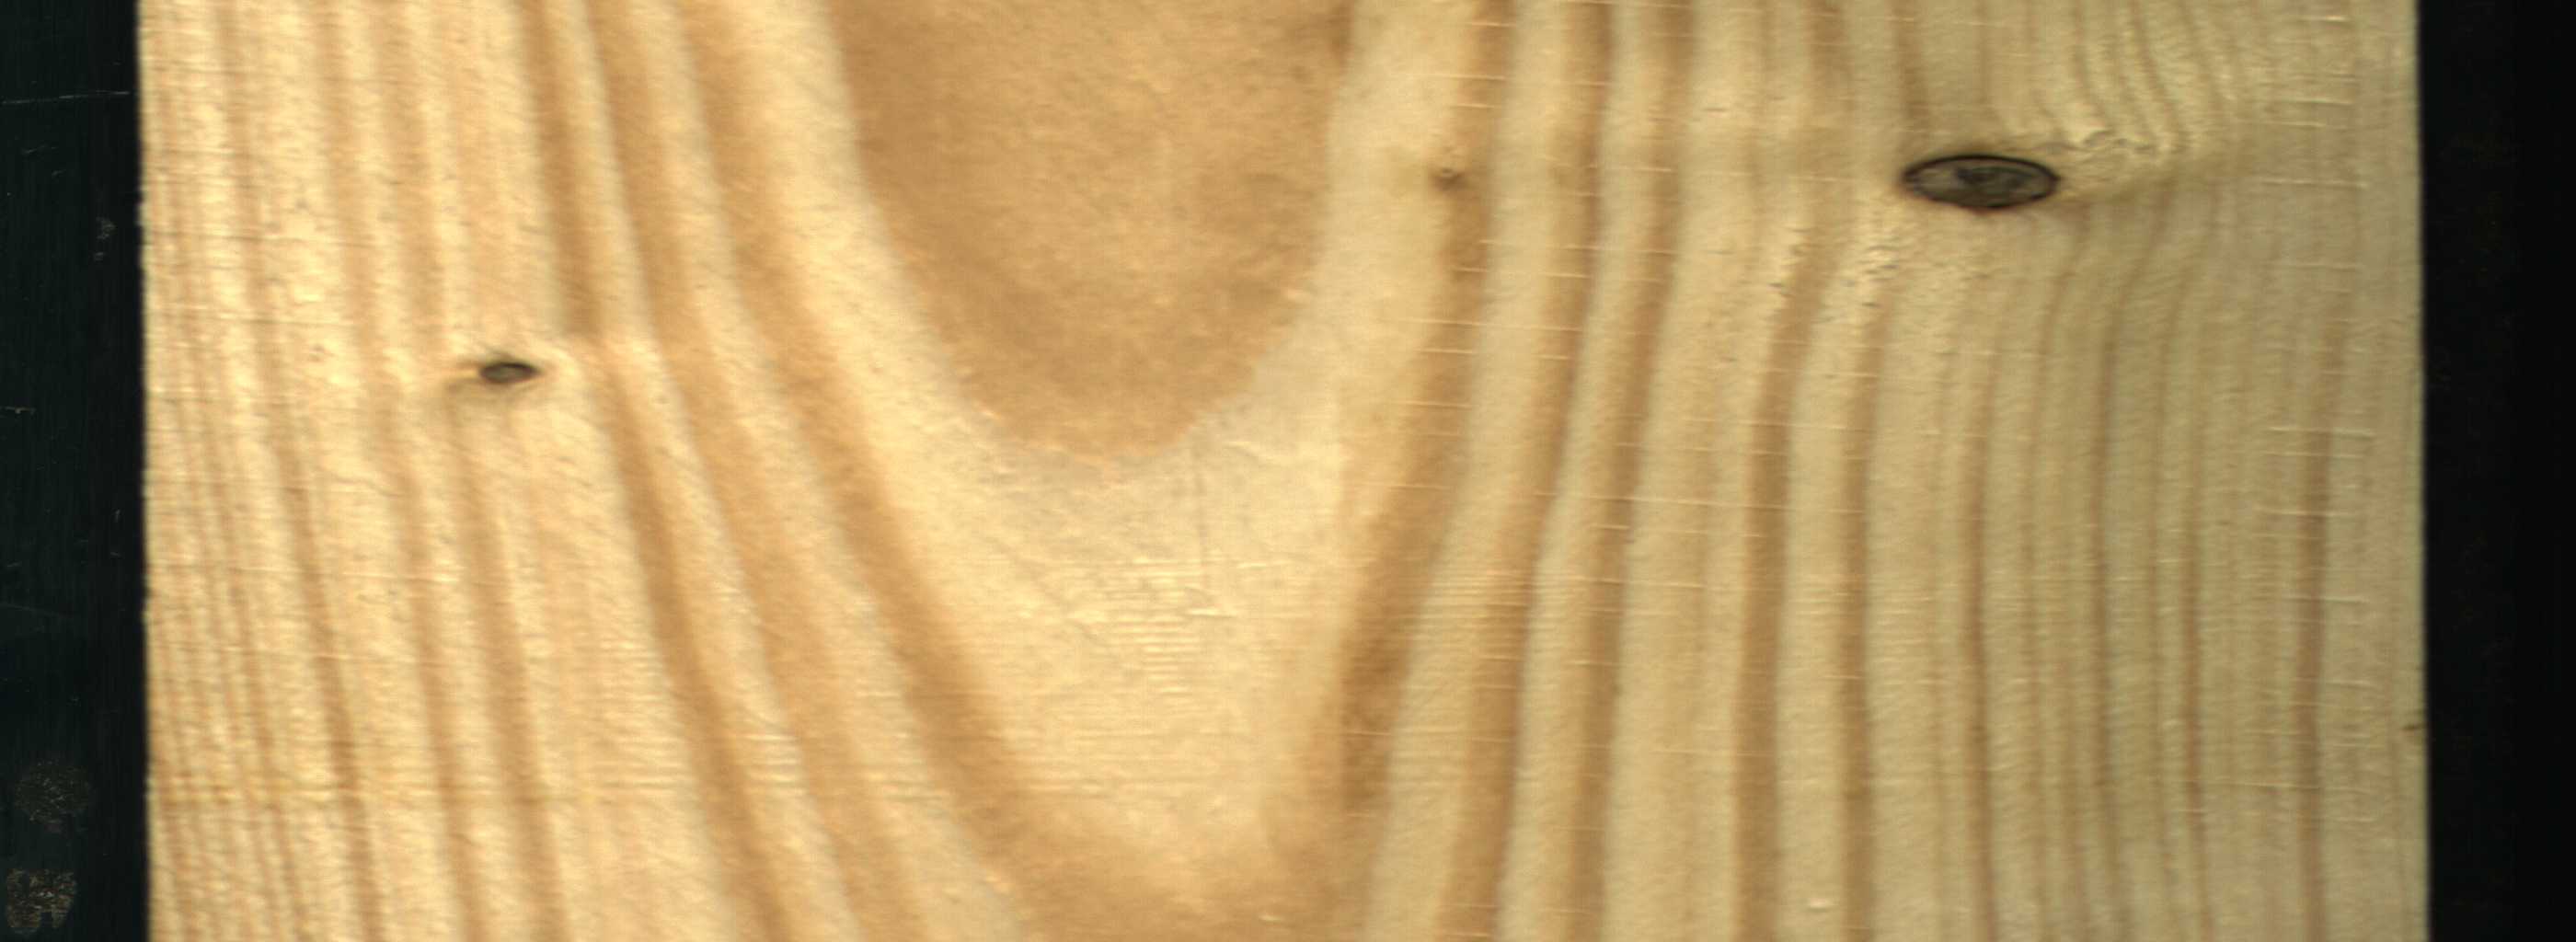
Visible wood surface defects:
Dead_Knot
Live_Knot